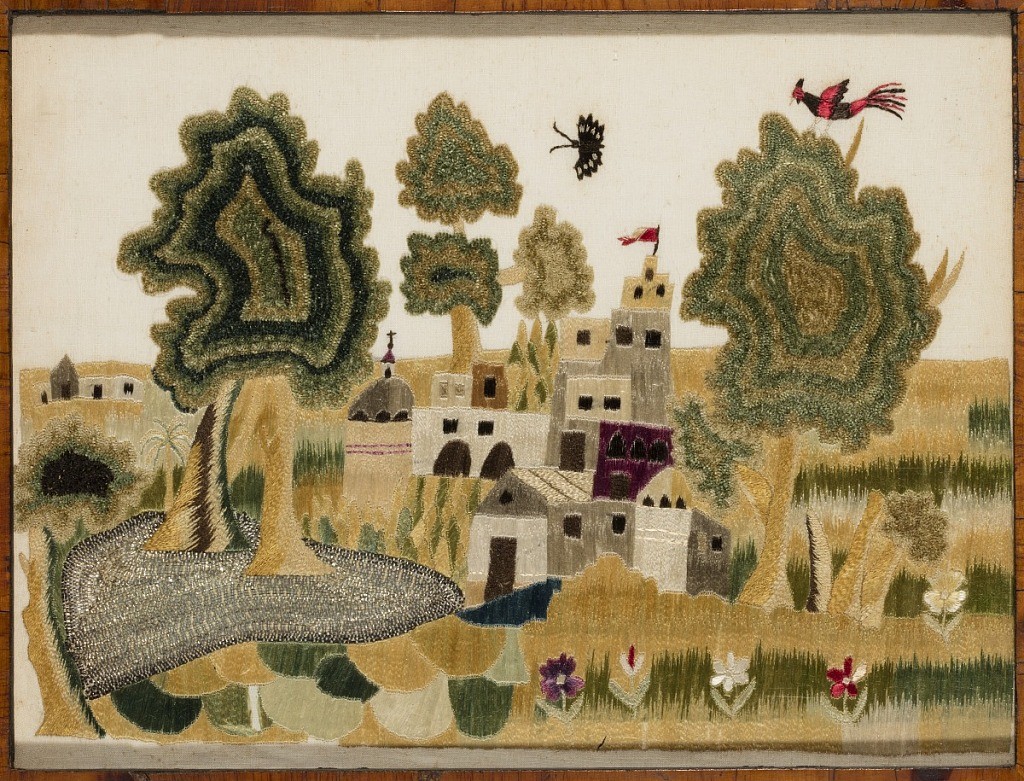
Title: Embroidered picture
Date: ca. 1810
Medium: silk, chenille, metallic threads Technique: embroidered on plain weave
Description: Group of exotic buildings flanked by two large trees with a silver lake.